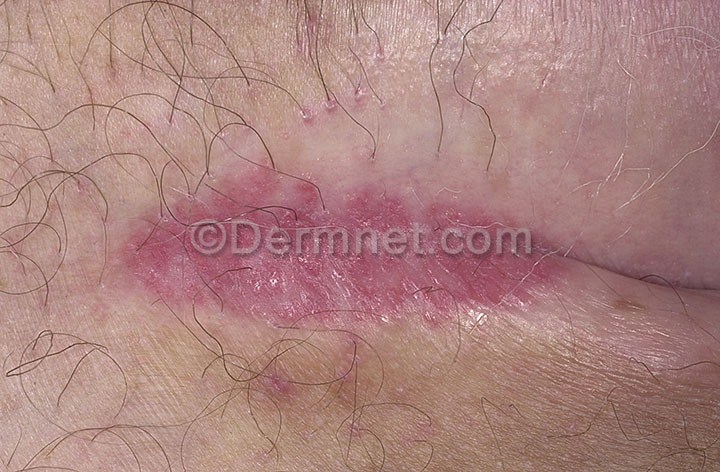
Disease: Tinea Ringworm Candidiasis and other Fungal Infections